Question: What is the result of this measurement?
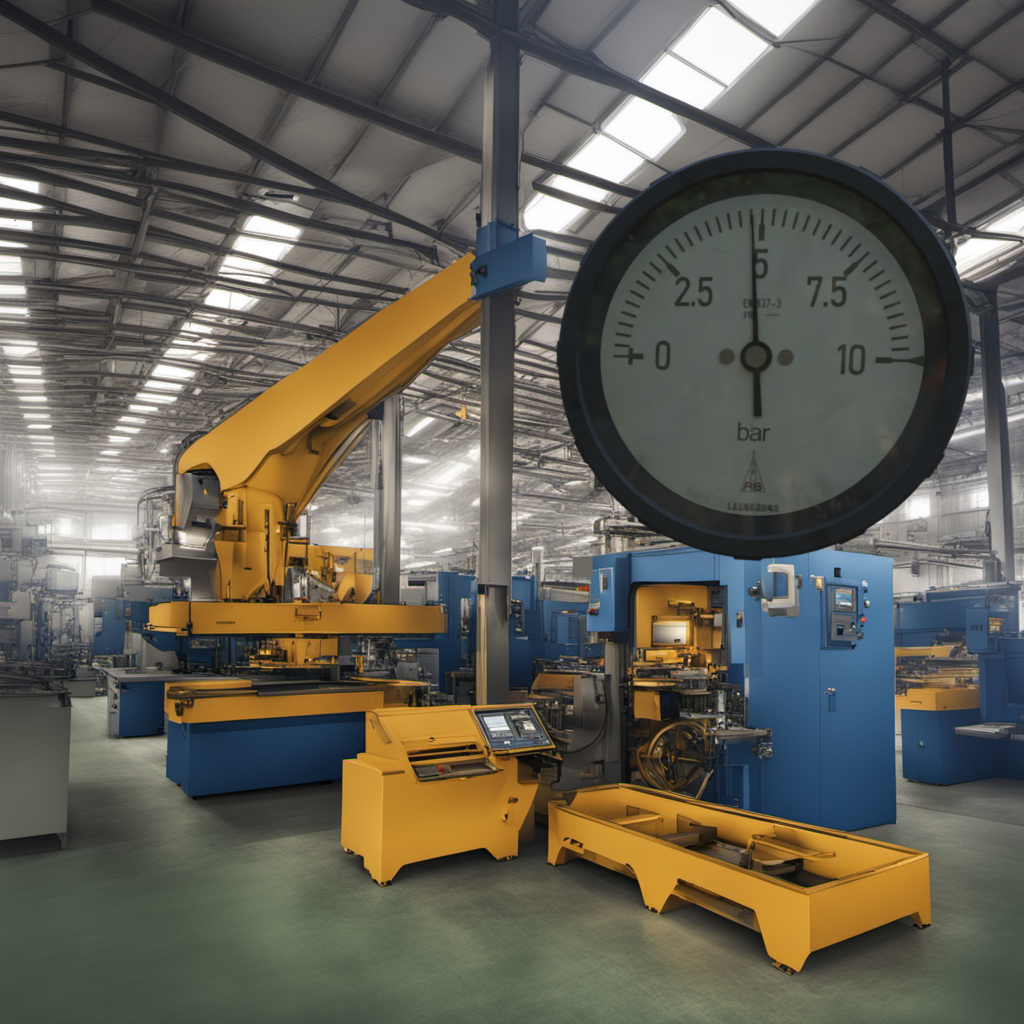
Answer: The result is 4.79
Question: What is the reading range of this measurement?
Answer: The range is from 0 to 10
Question: What is the minimum and maximum value range of the measurement in the image?
Answer: The minimum value is 0 and the maximum value is 10